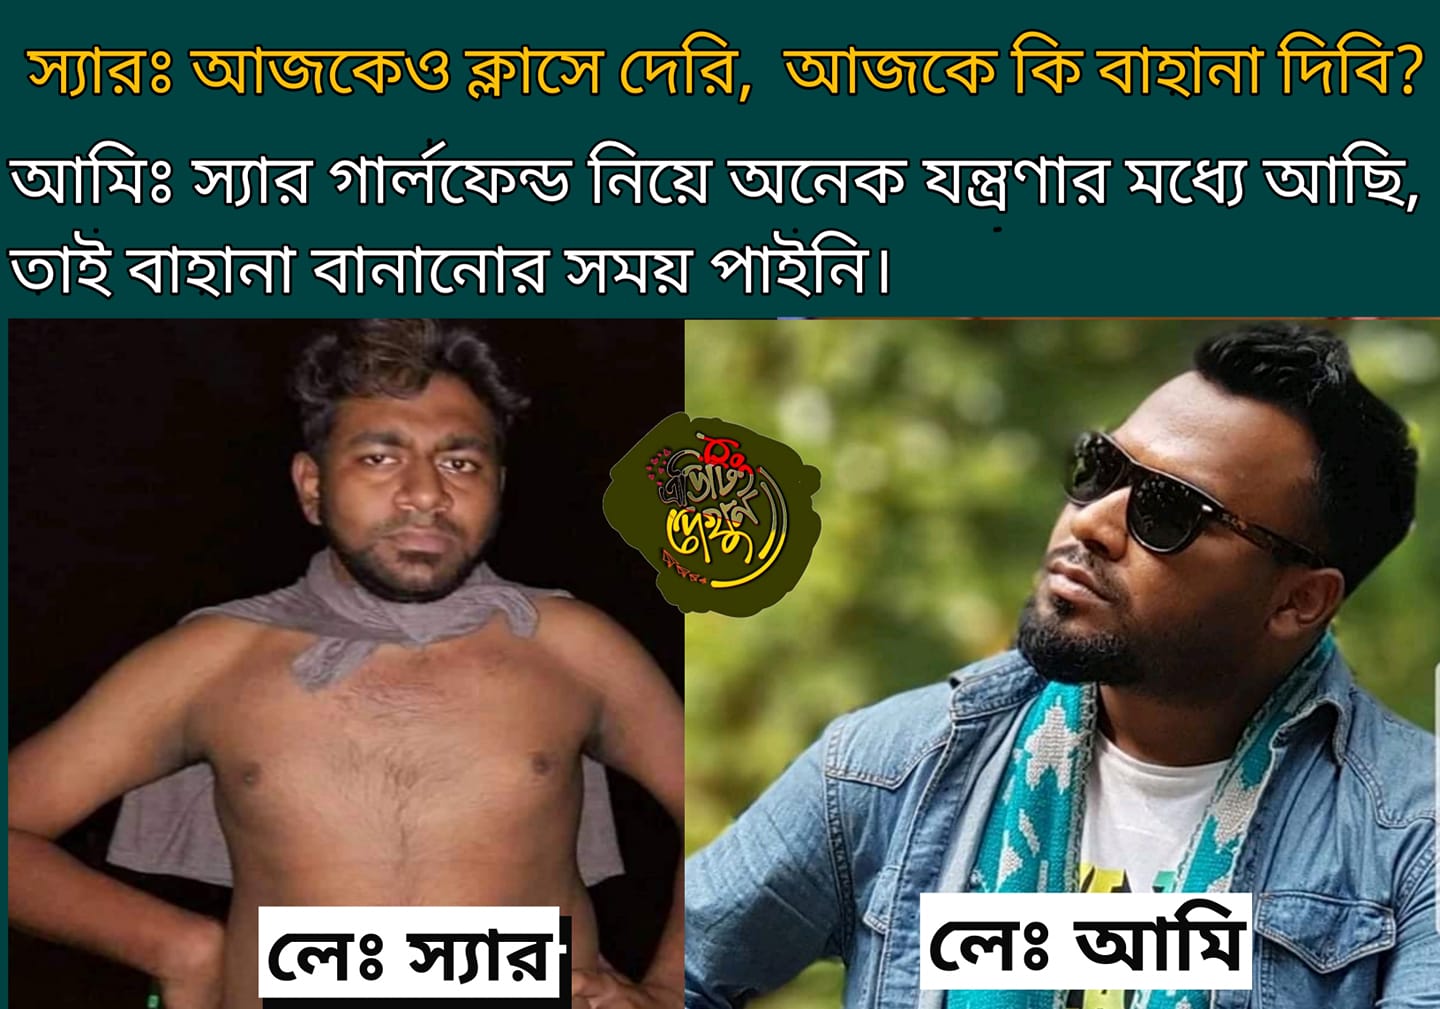
Caption: স্যারঃ আজকেও ক্লাসে দেরি, আজকে কি বাহানা দিবি? আমিঃ স্যার গালফ্রেন্ড নিয়ে অনেক যন্ত্রণার মধ্যে আছি, তাই বাহানা বানানোর সময় পাইনি ।   লেঃ স্যার     লেঃ আমি
Label: non-hate